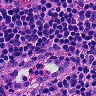
Metastatic tissue present: no